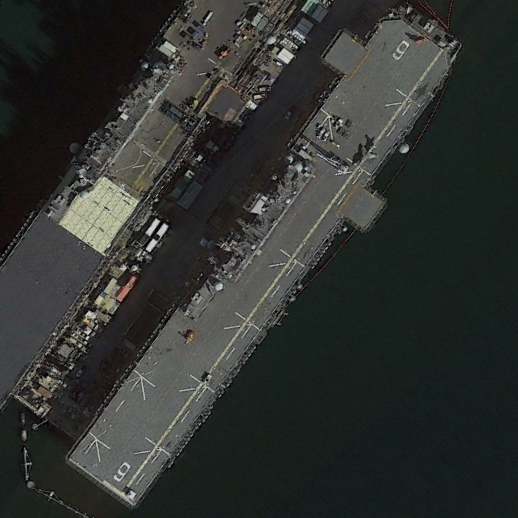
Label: assault